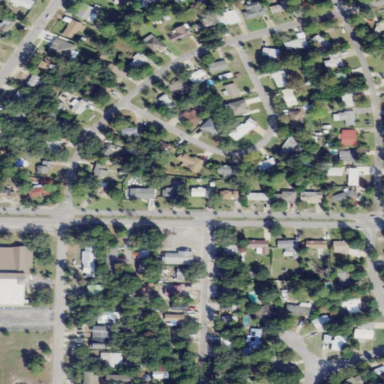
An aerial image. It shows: Residential area composed of single-family homes.